Field crop: maize
Growth stage: 2
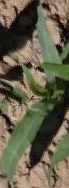
Species: maize